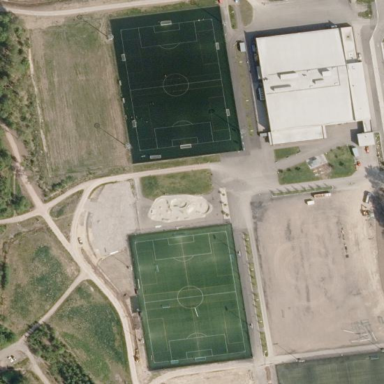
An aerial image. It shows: Soccer pitch with artificial turf for leisure sports activities.